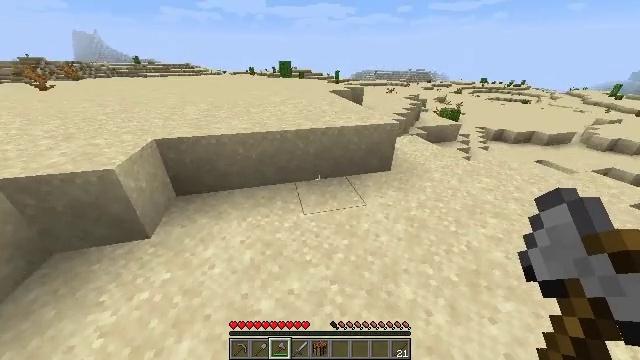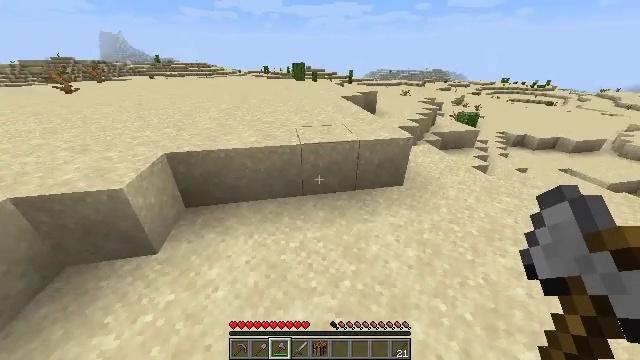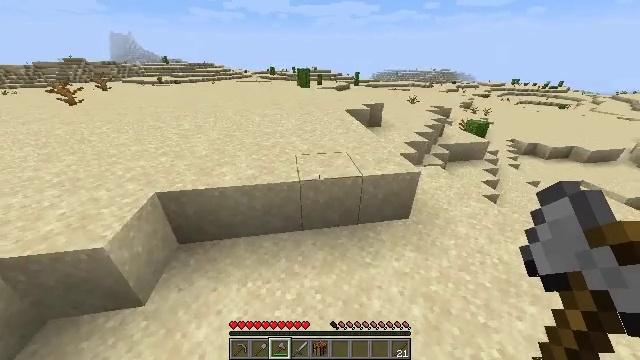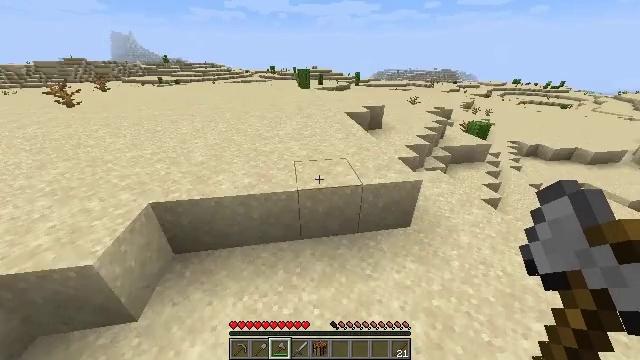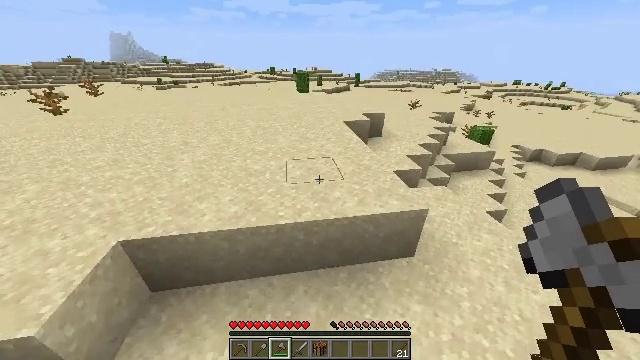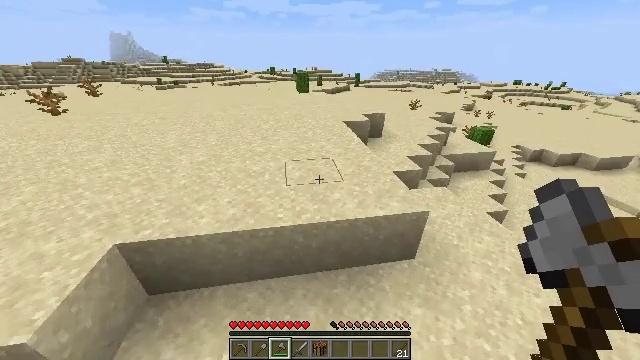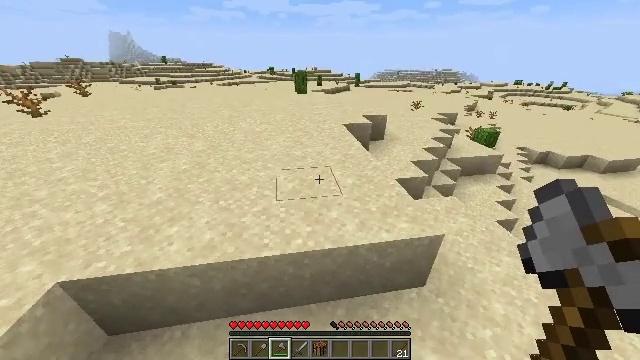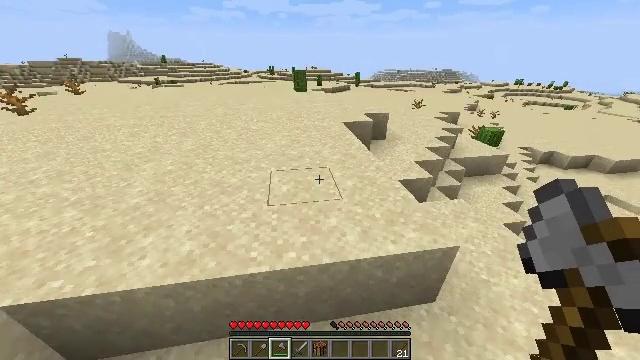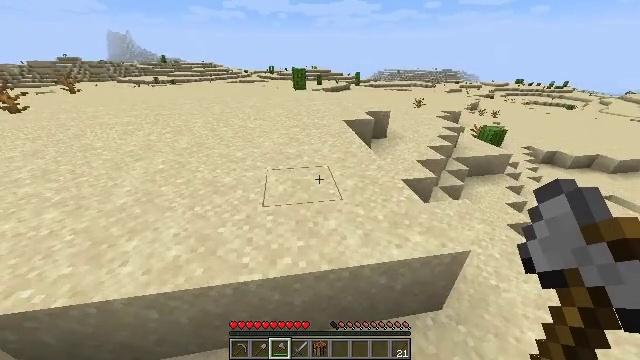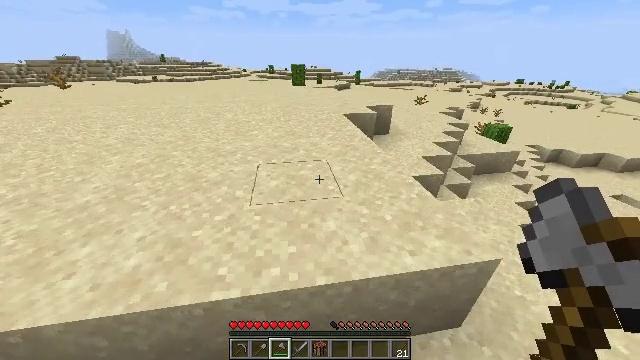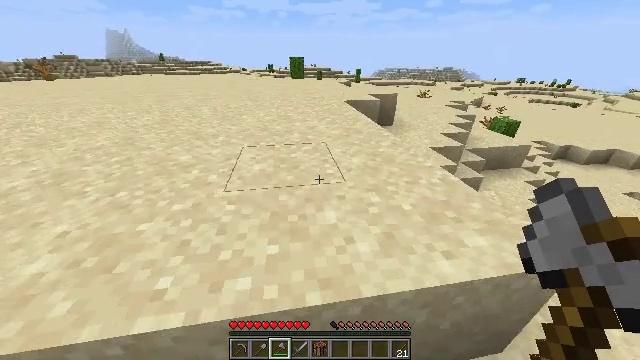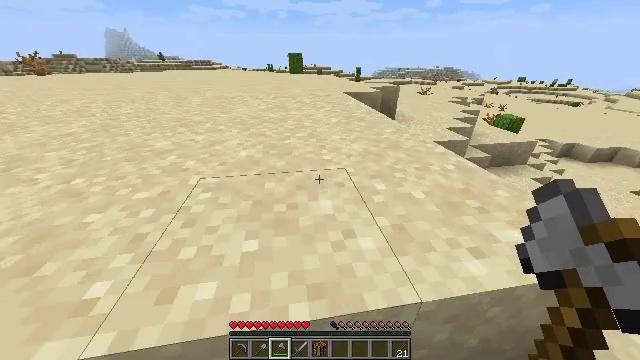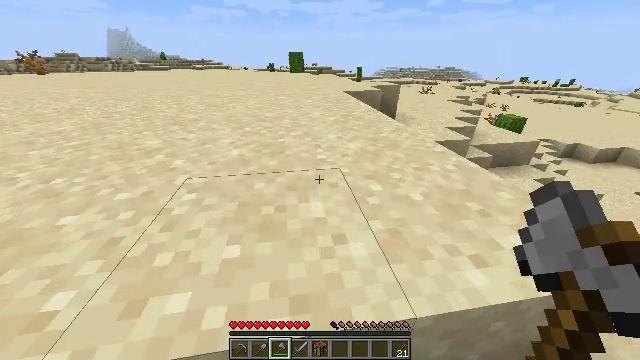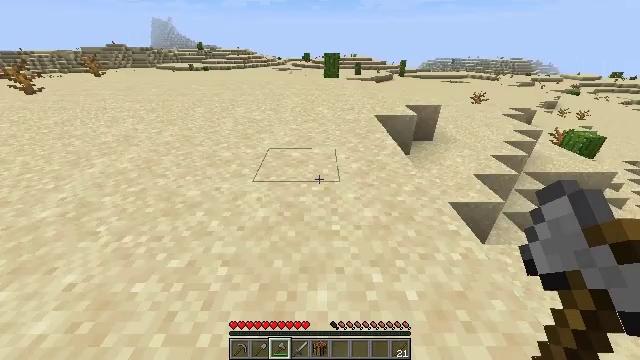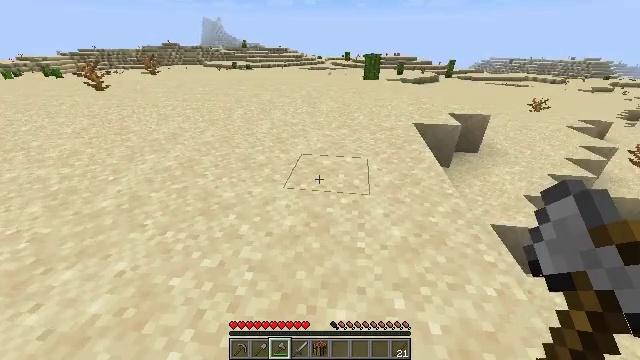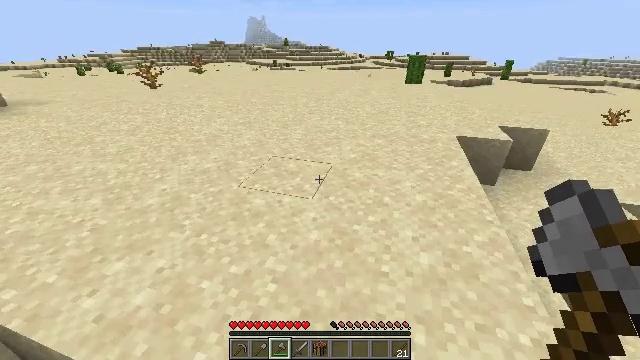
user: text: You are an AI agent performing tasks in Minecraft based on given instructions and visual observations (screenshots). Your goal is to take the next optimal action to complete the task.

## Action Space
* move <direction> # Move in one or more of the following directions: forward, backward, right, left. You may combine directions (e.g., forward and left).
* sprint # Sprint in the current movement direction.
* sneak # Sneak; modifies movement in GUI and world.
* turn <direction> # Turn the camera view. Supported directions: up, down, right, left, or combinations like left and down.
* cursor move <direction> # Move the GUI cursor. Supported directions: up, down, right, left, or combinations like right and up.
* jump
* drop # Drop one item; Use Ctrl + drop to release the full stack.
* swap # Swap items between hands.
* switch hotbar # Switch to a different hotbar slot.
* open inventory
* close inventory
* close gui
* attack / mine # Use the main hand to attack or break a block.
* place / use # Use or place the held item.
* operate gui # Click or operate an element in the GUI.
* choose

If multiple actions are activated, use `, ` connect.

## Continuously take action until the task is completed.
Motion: motion action
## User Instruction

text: Gather hay blocks from the farm.
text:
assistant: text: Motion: move forward, sprint, turn left, jump
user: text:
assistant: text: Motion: move forward, sprint, turn left, jump
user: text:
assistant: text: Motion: move forward, sprint, jump
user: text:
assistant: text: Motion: move forward, sprint, jump
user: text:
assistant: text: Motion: move forward, sprint, jump
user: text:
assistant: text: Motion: move forward, sprint, jump
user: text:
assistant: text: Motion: move forward, sprint, jump
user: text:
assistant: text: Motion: move forward, sprint, jump
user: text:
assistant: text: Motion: move forward, sprint, jump
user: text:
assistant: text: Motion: move forward, sprint, jump
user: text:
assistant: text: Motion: move forward, sprint, jump
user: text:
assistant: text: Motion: move forward, sprint, jump
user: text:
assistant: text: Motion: move forward, sprint, turn left, jump
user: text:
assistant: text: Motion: move forward, sprint, turn left, jump
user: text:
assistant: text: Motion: move forward, sprint, turn left, jump
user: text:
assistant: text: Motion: move forward, sprint, turn left, jump
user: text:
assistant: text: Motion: move forward, sprint, jump
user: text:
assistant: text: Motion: move forward, sprint, jump
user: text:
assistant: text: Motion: move forward, sprint, jump
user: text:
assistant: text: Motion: move forward, sprint, jump
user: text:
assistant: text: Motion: move forward, sprint, jump
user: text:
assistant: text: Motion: move forward, sprint, jump
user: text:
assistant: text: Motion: move forward, sprint, jump
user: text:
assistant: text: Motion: move forward, sprint, jump
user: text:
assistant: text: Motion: move forward, sprint, jump
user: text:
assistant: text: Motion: move forward, sprint, jump
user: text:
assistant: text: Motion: move forward, sprint, jump
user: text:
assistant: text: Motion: move forward, sprint, jump
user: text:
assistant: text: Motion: move forward, sprint, jump
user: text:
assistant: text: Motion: move forward, sprint, jump